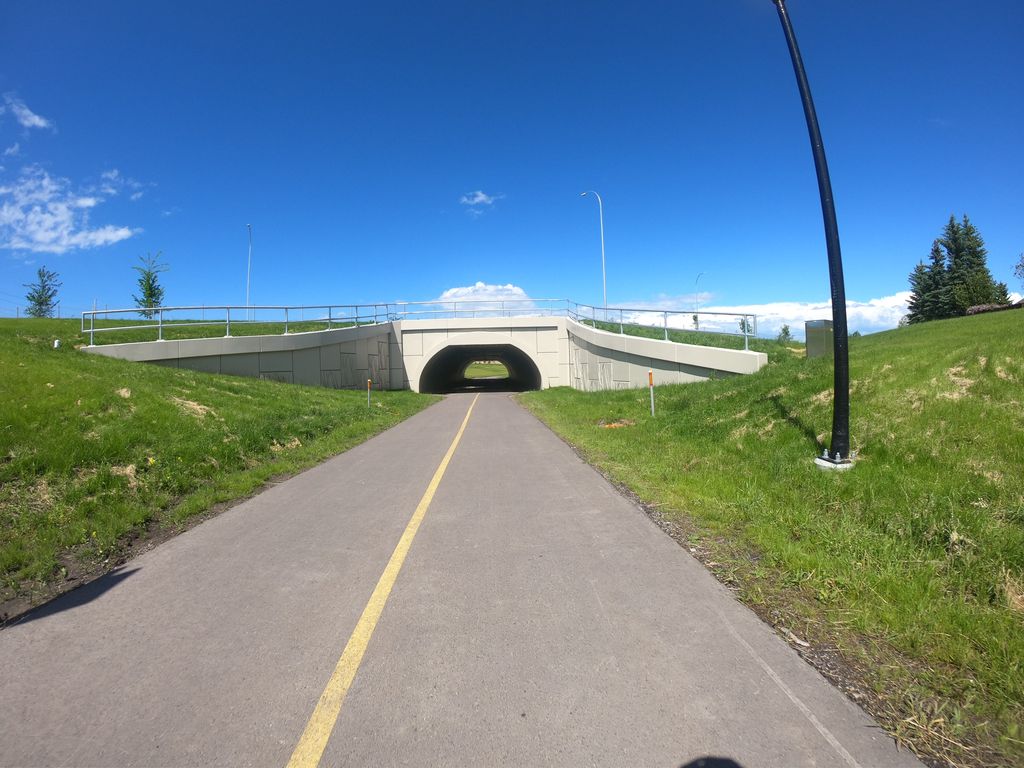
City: calgary